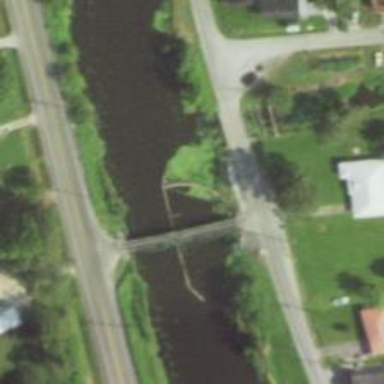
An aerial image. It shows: Swing bridge on tertiary road.